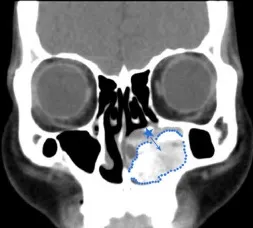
CT images of a patient with an OB in the left nasal cavity. (B) Axial CT showing a large and well-circumscribed mass compressing adjacent structures such as the left inferior turbinate and maxillary sinus.
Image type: radiology (ct)